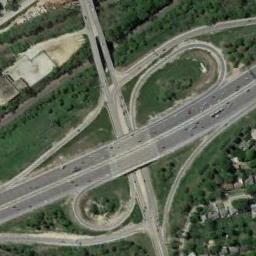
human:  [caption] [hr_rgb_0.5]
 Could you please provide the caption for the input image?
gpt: The overpass is on the grass next to some trees .

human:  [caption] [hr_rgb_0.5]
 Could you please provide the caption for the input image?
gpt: An overpass is bent into two circles .

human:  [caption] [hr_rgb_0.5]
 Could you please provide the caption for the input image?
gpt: The clover-leaf overpasses over the roads on the green space and a residential area is next to the overpass .

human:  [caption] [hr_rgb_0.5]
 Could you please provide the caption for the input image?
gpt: There are many roads of different lengths under the overpass .

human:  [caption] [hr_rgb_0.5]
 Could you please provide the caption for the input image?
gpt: There are green trees and lawns around the overpass .